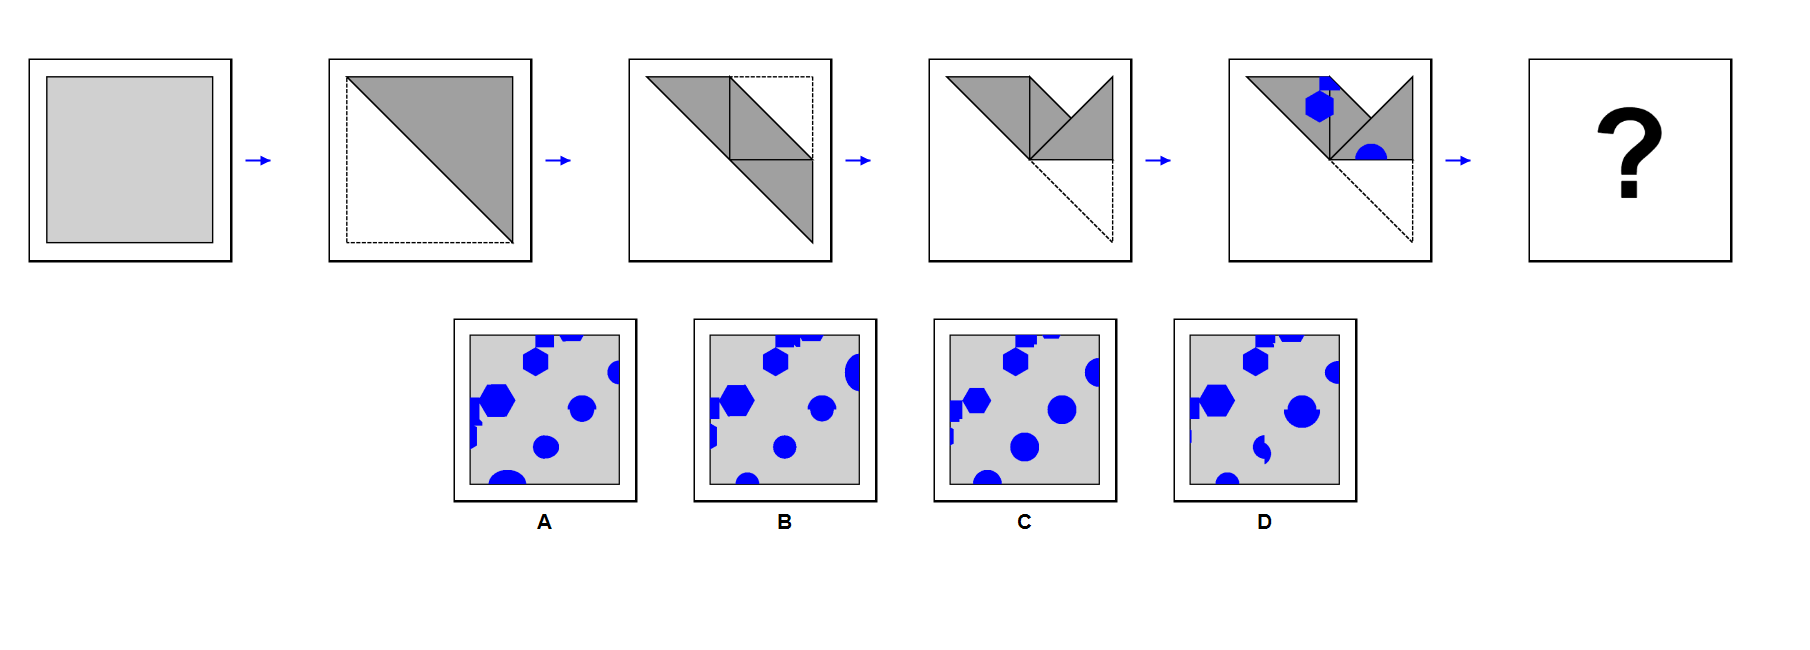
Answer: C